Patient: sex F, age 39
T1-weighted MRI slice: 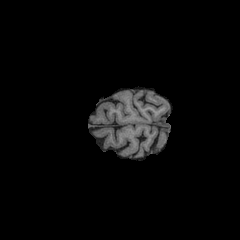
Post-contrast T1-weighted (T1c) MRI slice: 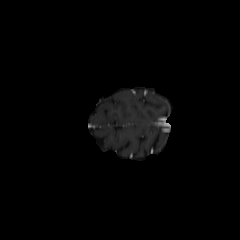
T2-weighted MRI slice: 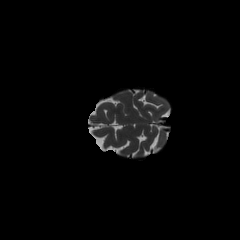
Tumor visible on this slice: no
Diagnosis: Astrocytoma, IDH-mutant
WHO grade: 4